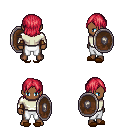
a pixel art fantasy rpg character, male body template, human, dark skin, white long-sleeve shirt, white pants, ruby red long bangs hairstyle, cloth bracers, brown slippers, shield, four views (front, back, left, right), 2x2 character sprite sheet, small pixel art, hard edges, no anti-aliasing